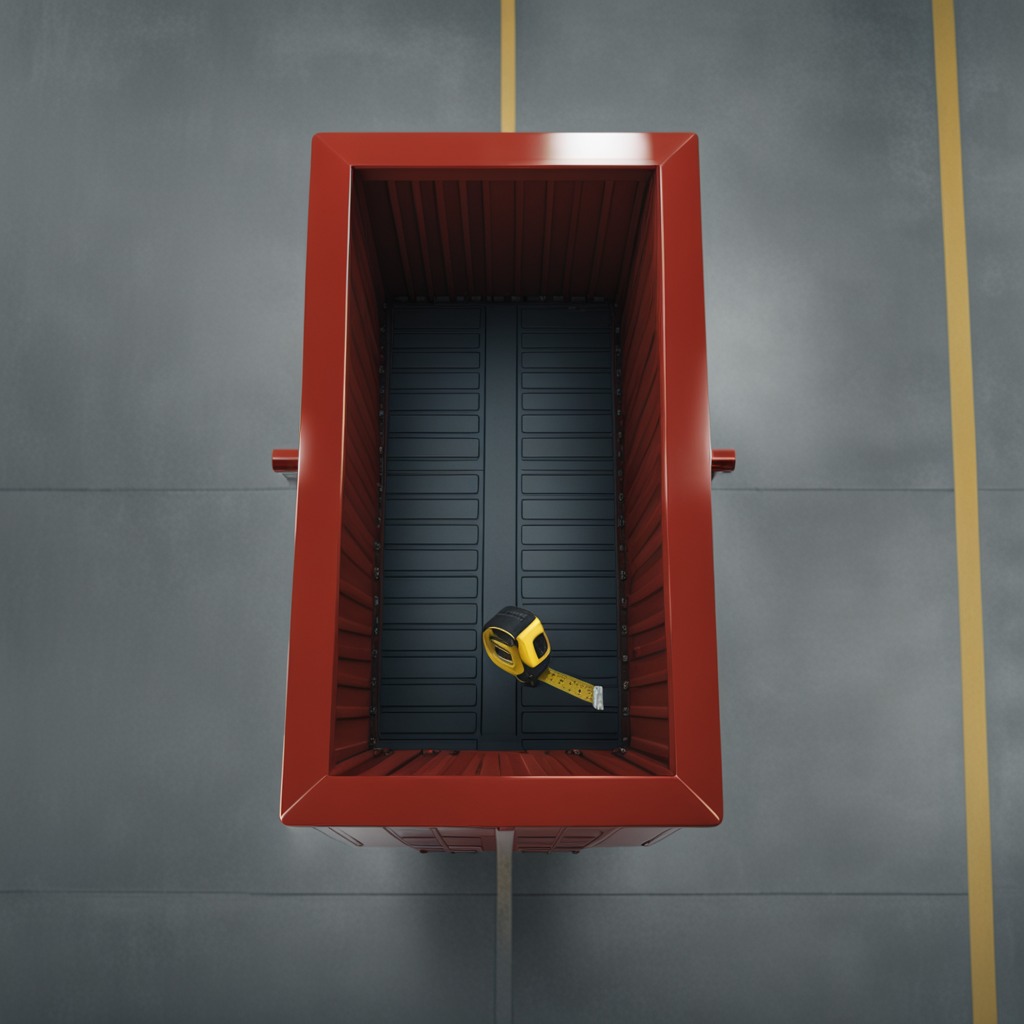
A measuring tape is lying on the toolbox surface in an airplane hangar workshop 8K.